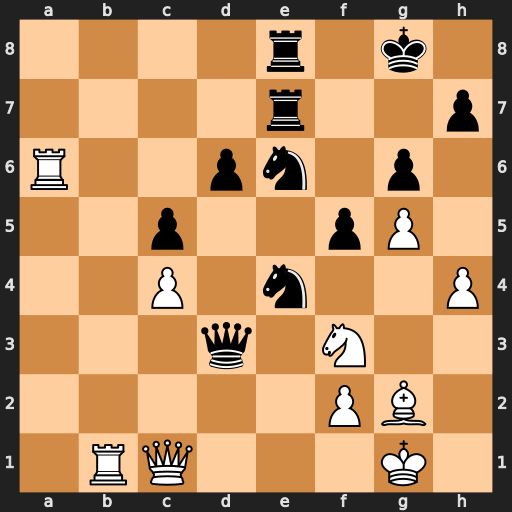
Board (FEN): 4r1k1/4r2p/R2pn1p1/2p2pP1/2P1n2P/3q1N2/5PB1/1RQ3K1
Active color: w
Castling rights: -
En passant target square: -
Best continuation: Ra3 Nc3 Rxc3